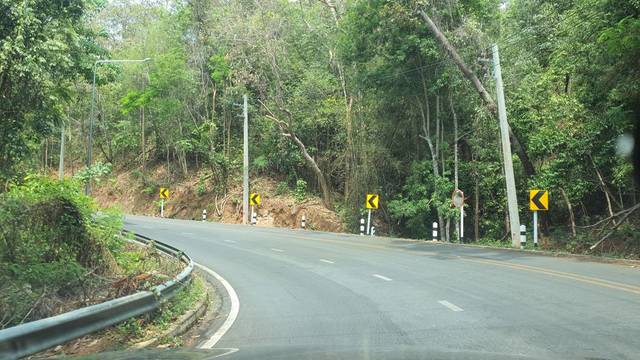
Region: Thailand
Coordinates: 18.793, 98.927